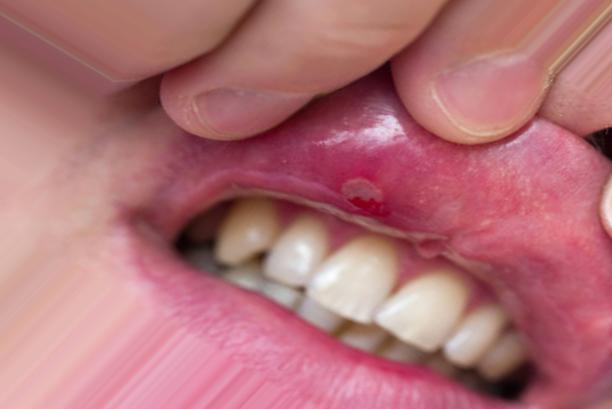
Condition: Mouth Ulcer